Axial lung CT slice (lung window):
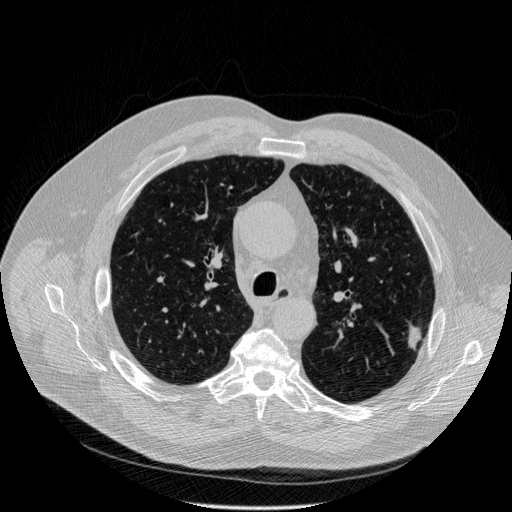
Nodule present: yes
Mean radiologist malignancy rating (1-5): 4